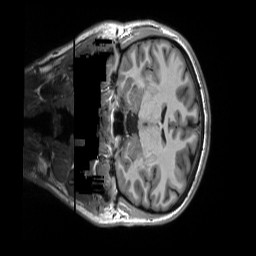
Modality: T1w
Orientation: coronal
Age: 29
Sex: female
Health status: healthy
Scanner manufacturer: siemens
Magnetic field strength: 3 T
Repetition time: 2.3 s
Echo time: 0.00199 s